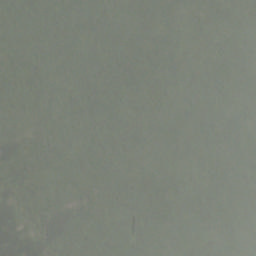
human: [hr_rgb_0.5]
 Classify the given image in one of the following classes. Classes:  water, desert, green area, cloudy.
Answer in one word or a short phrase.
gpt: cloudy